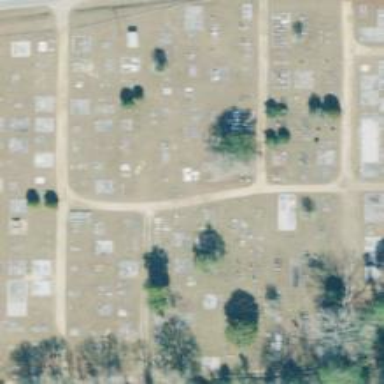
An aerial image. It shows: Cemetery.